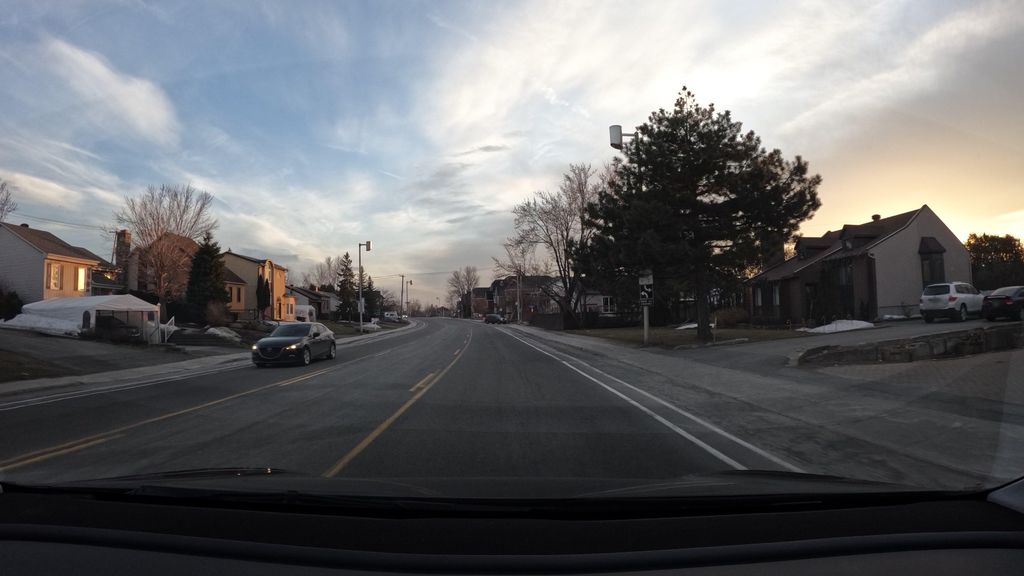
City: montreal